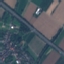
Land use / land cover: Highway